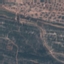
Land use / land cover: HerbaceousVegetation